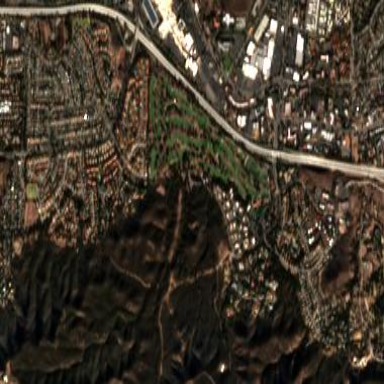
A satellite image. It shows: Golf course surrounded by greenery.